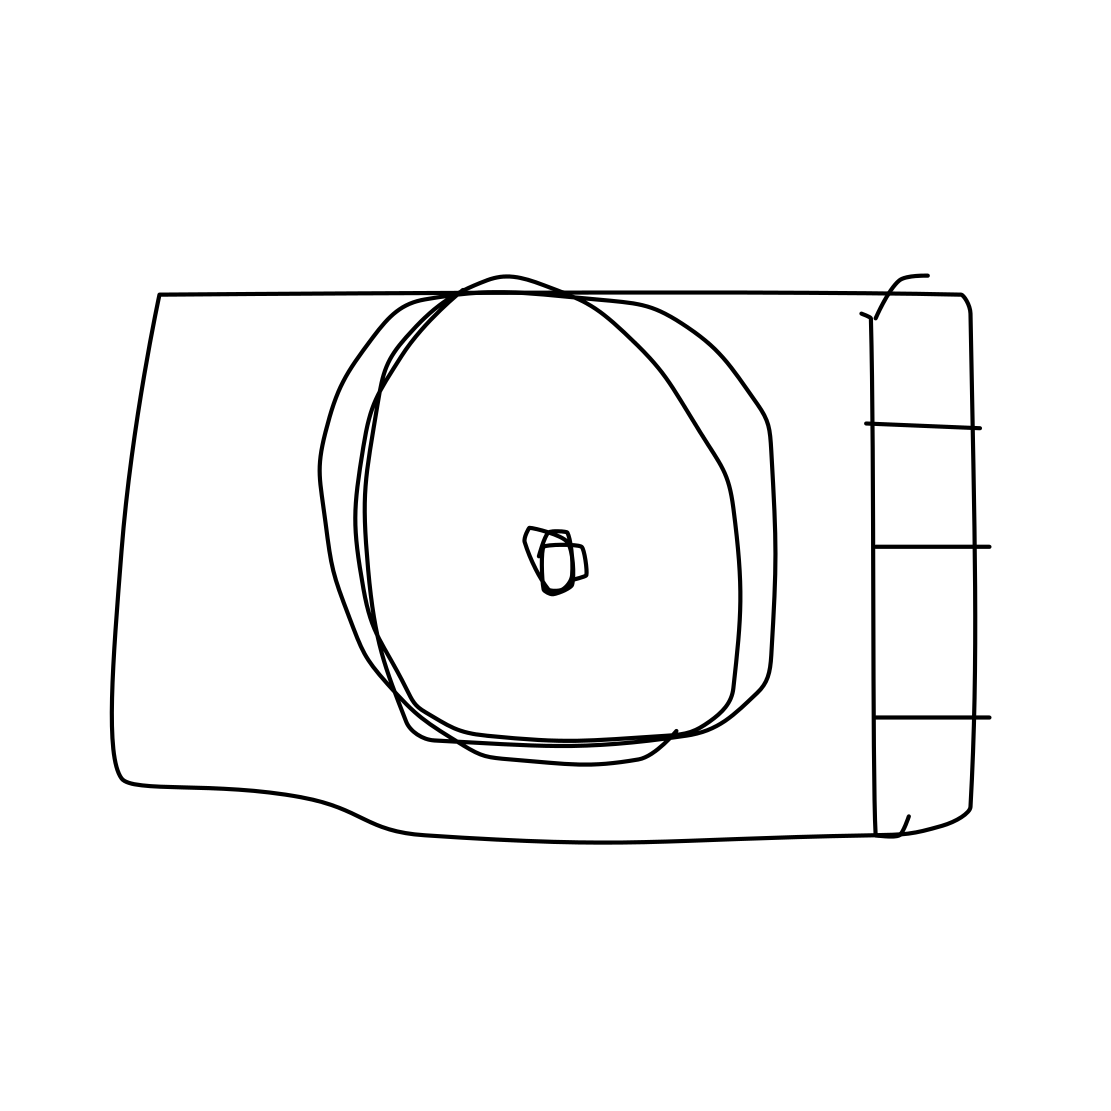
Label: camera